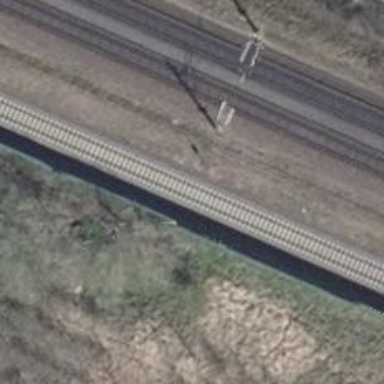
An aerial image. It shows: Solitary milestone along the railway.